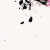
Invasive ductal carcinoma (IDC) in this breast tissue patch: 0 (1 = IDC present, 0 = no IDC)